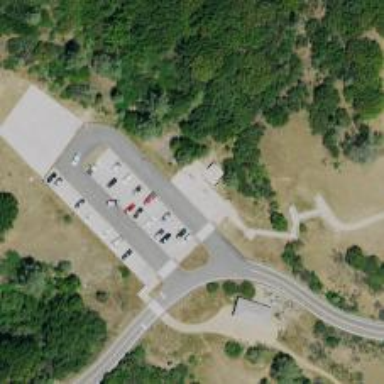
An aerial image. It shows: Asphalt parking space.